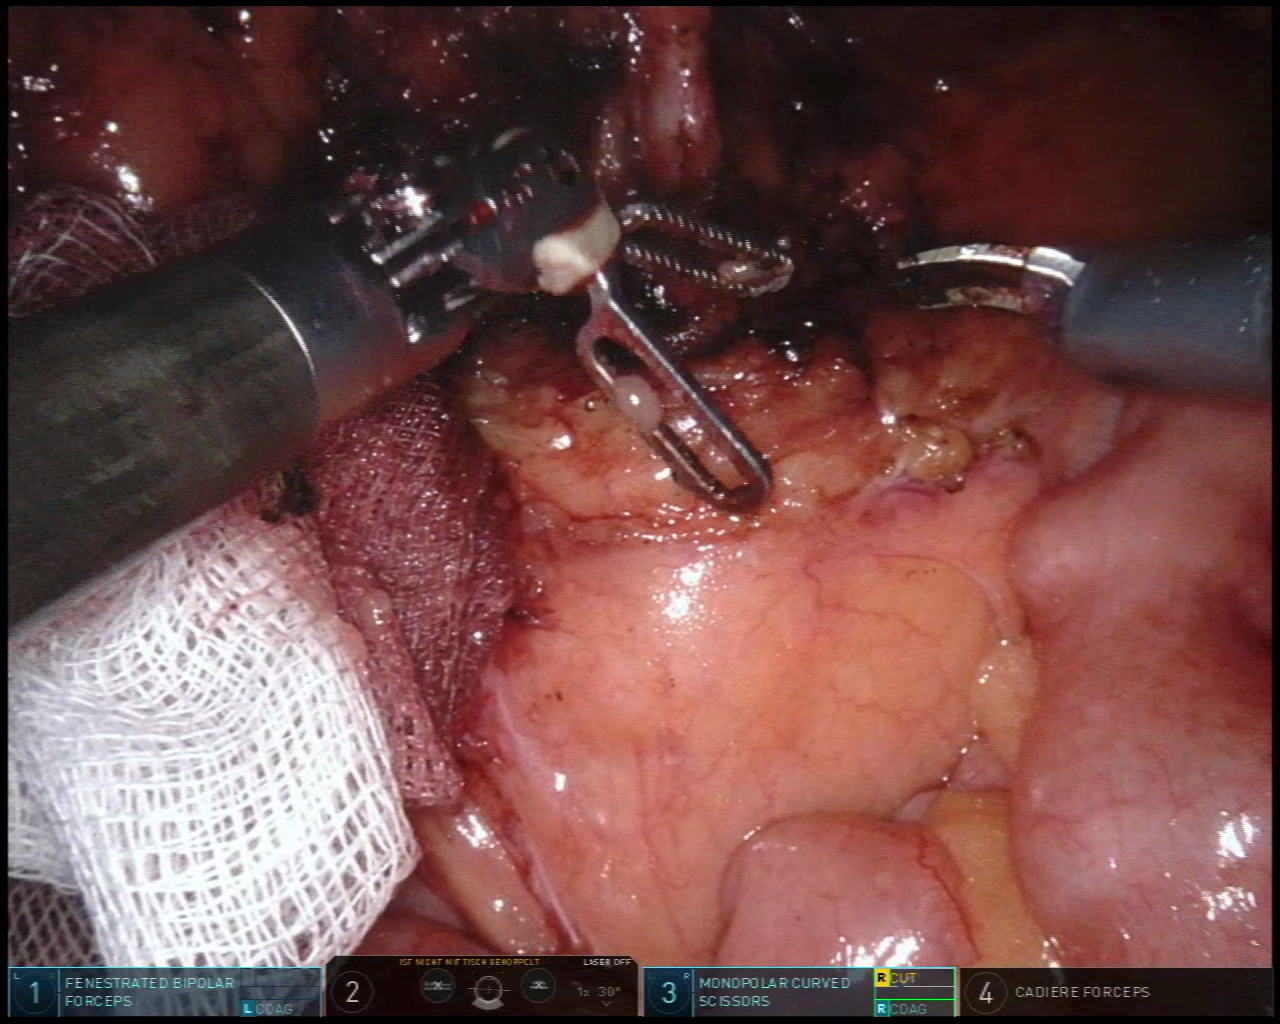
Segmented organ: inferior_mesenteric_artery
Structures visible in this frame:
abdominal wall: no
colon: no
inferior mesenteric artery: yes
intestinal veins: no
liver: no
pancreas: no
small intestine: yes
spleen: no
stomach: no
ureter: no
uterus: no
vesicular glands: no